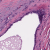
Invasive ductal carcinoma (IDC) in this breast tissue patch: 1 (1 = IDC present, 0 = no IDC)